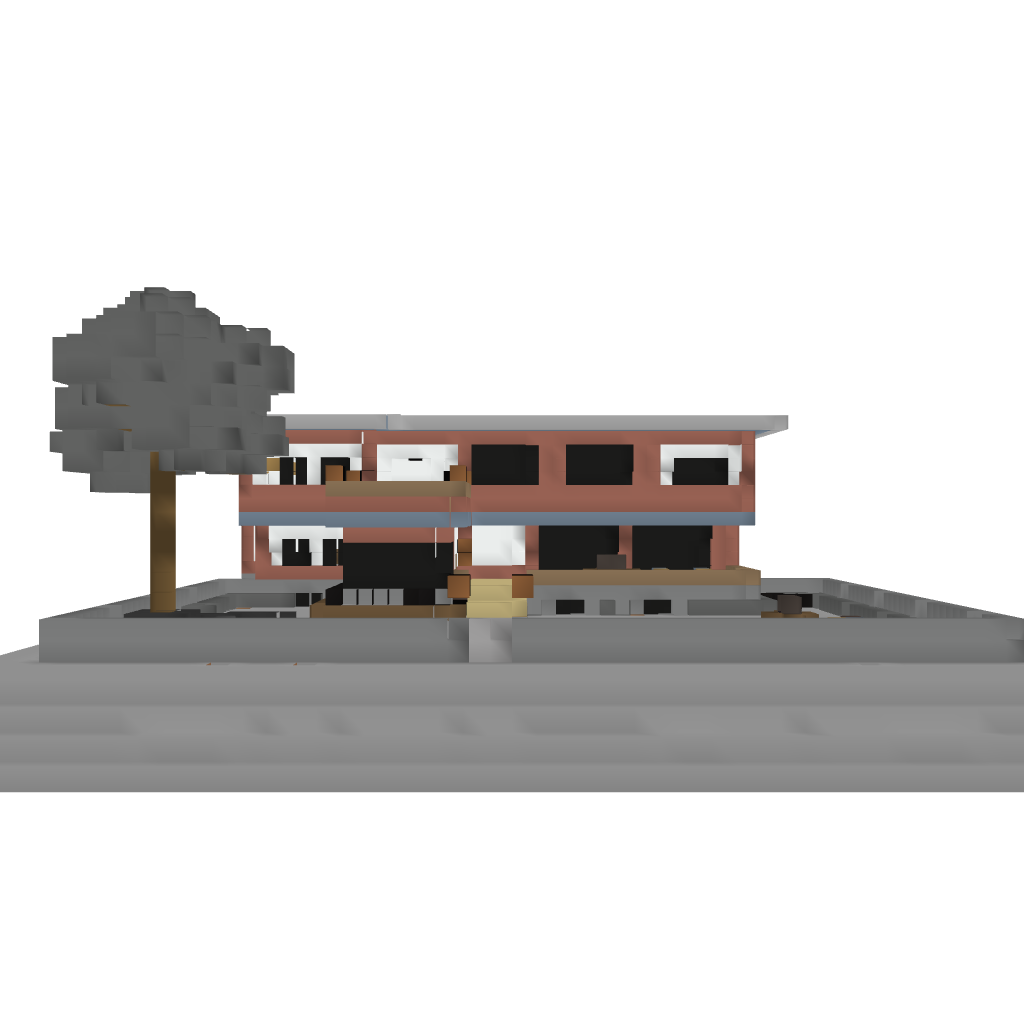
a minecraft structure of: Beautiful Villa